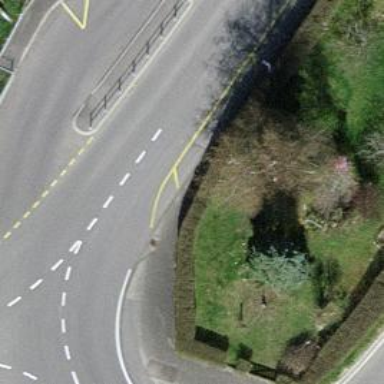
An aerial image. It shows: Tertiary road.